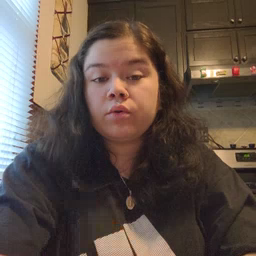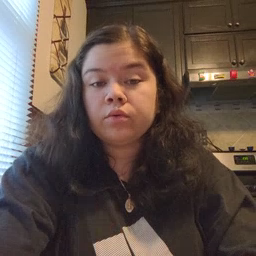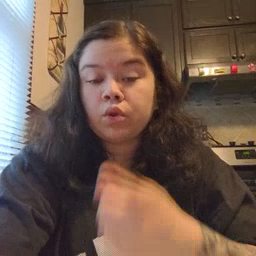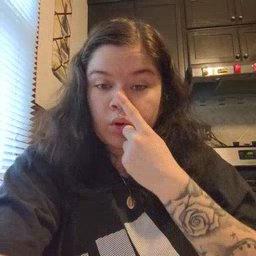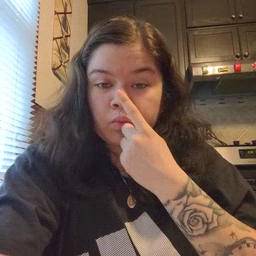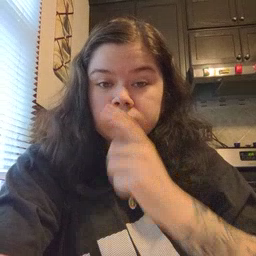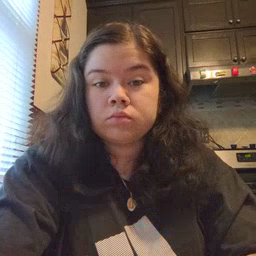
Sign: nose